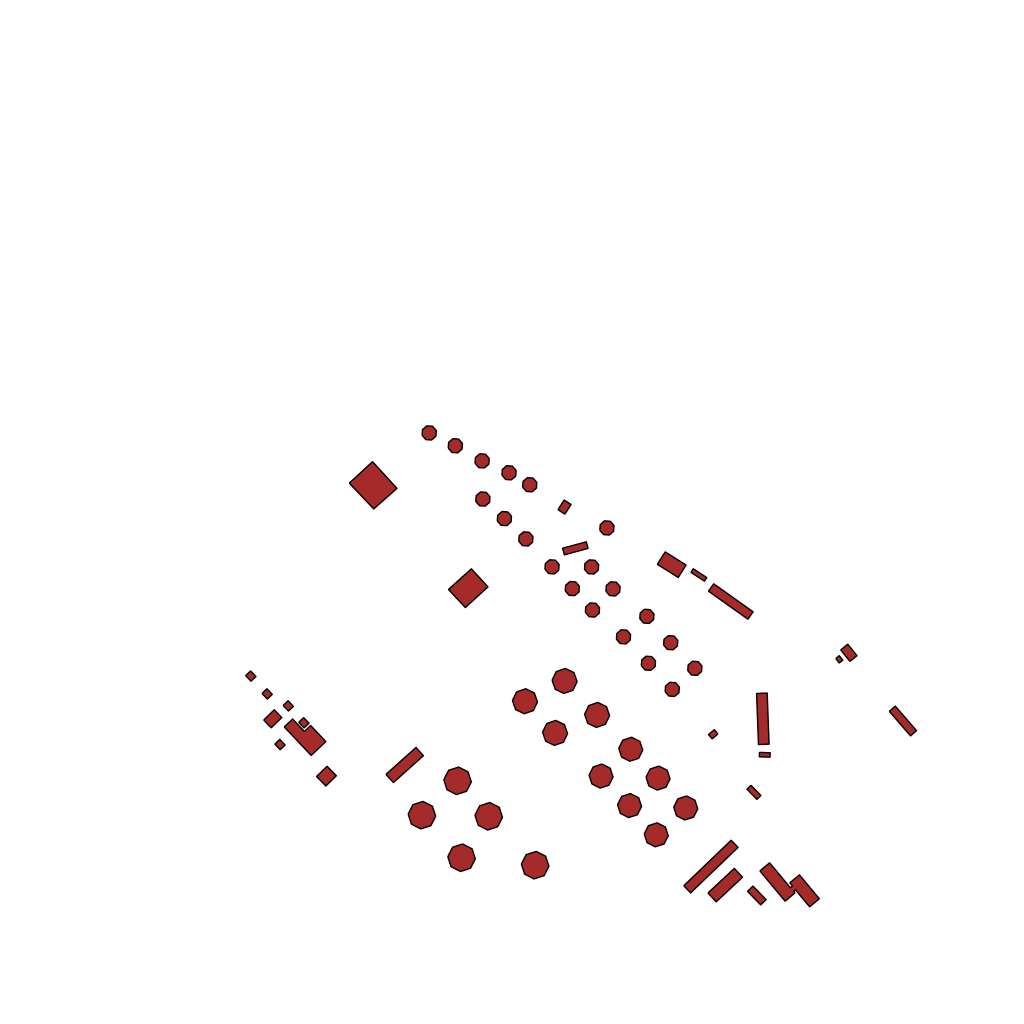
Tags: overhead vector_map, industrial, recreation, individual_rise, density_1, Facility, 1.0 km²